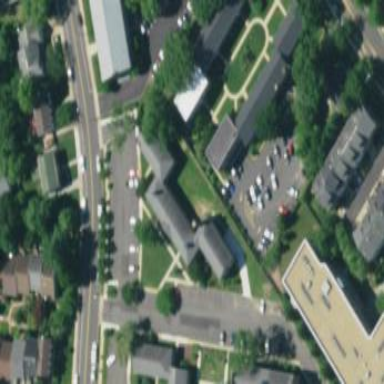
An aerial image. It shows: Hipped roof on residential building.